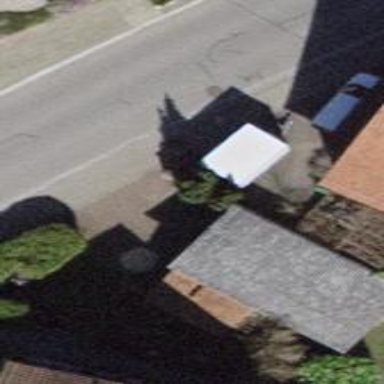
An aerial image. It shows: Garage building.